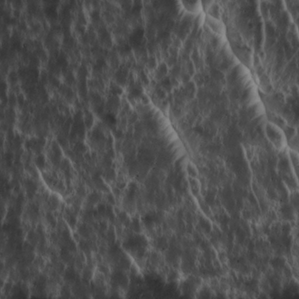
Label: non_frost